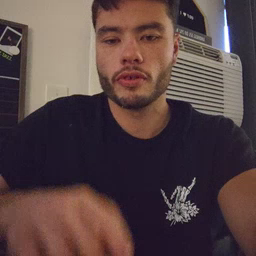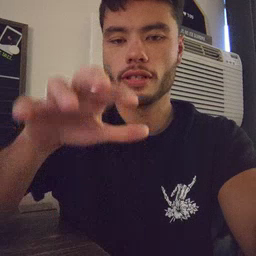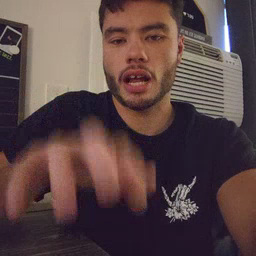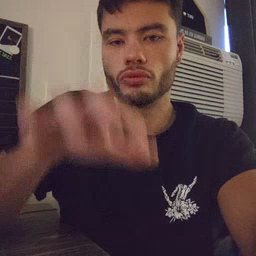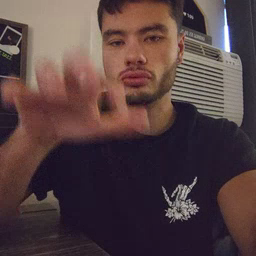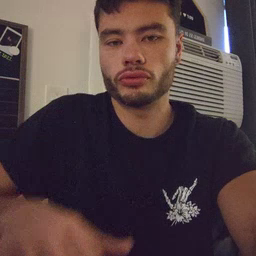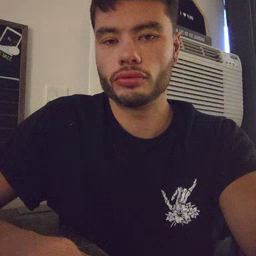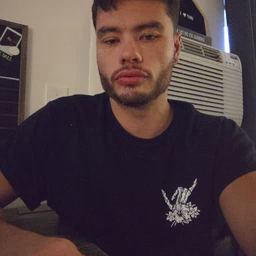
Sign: alligator